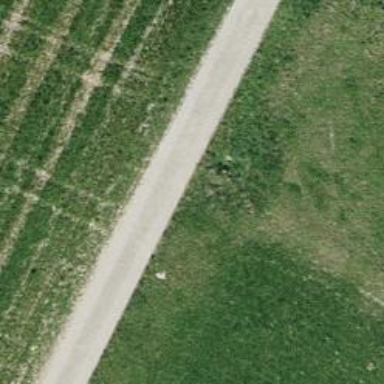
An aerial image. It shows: Concrete track with grade1 tracktype.